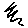
Label: zigzag